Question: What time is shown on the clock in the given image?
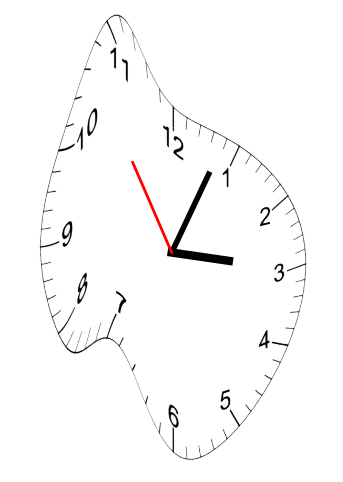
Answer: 03:03:54